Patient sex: M
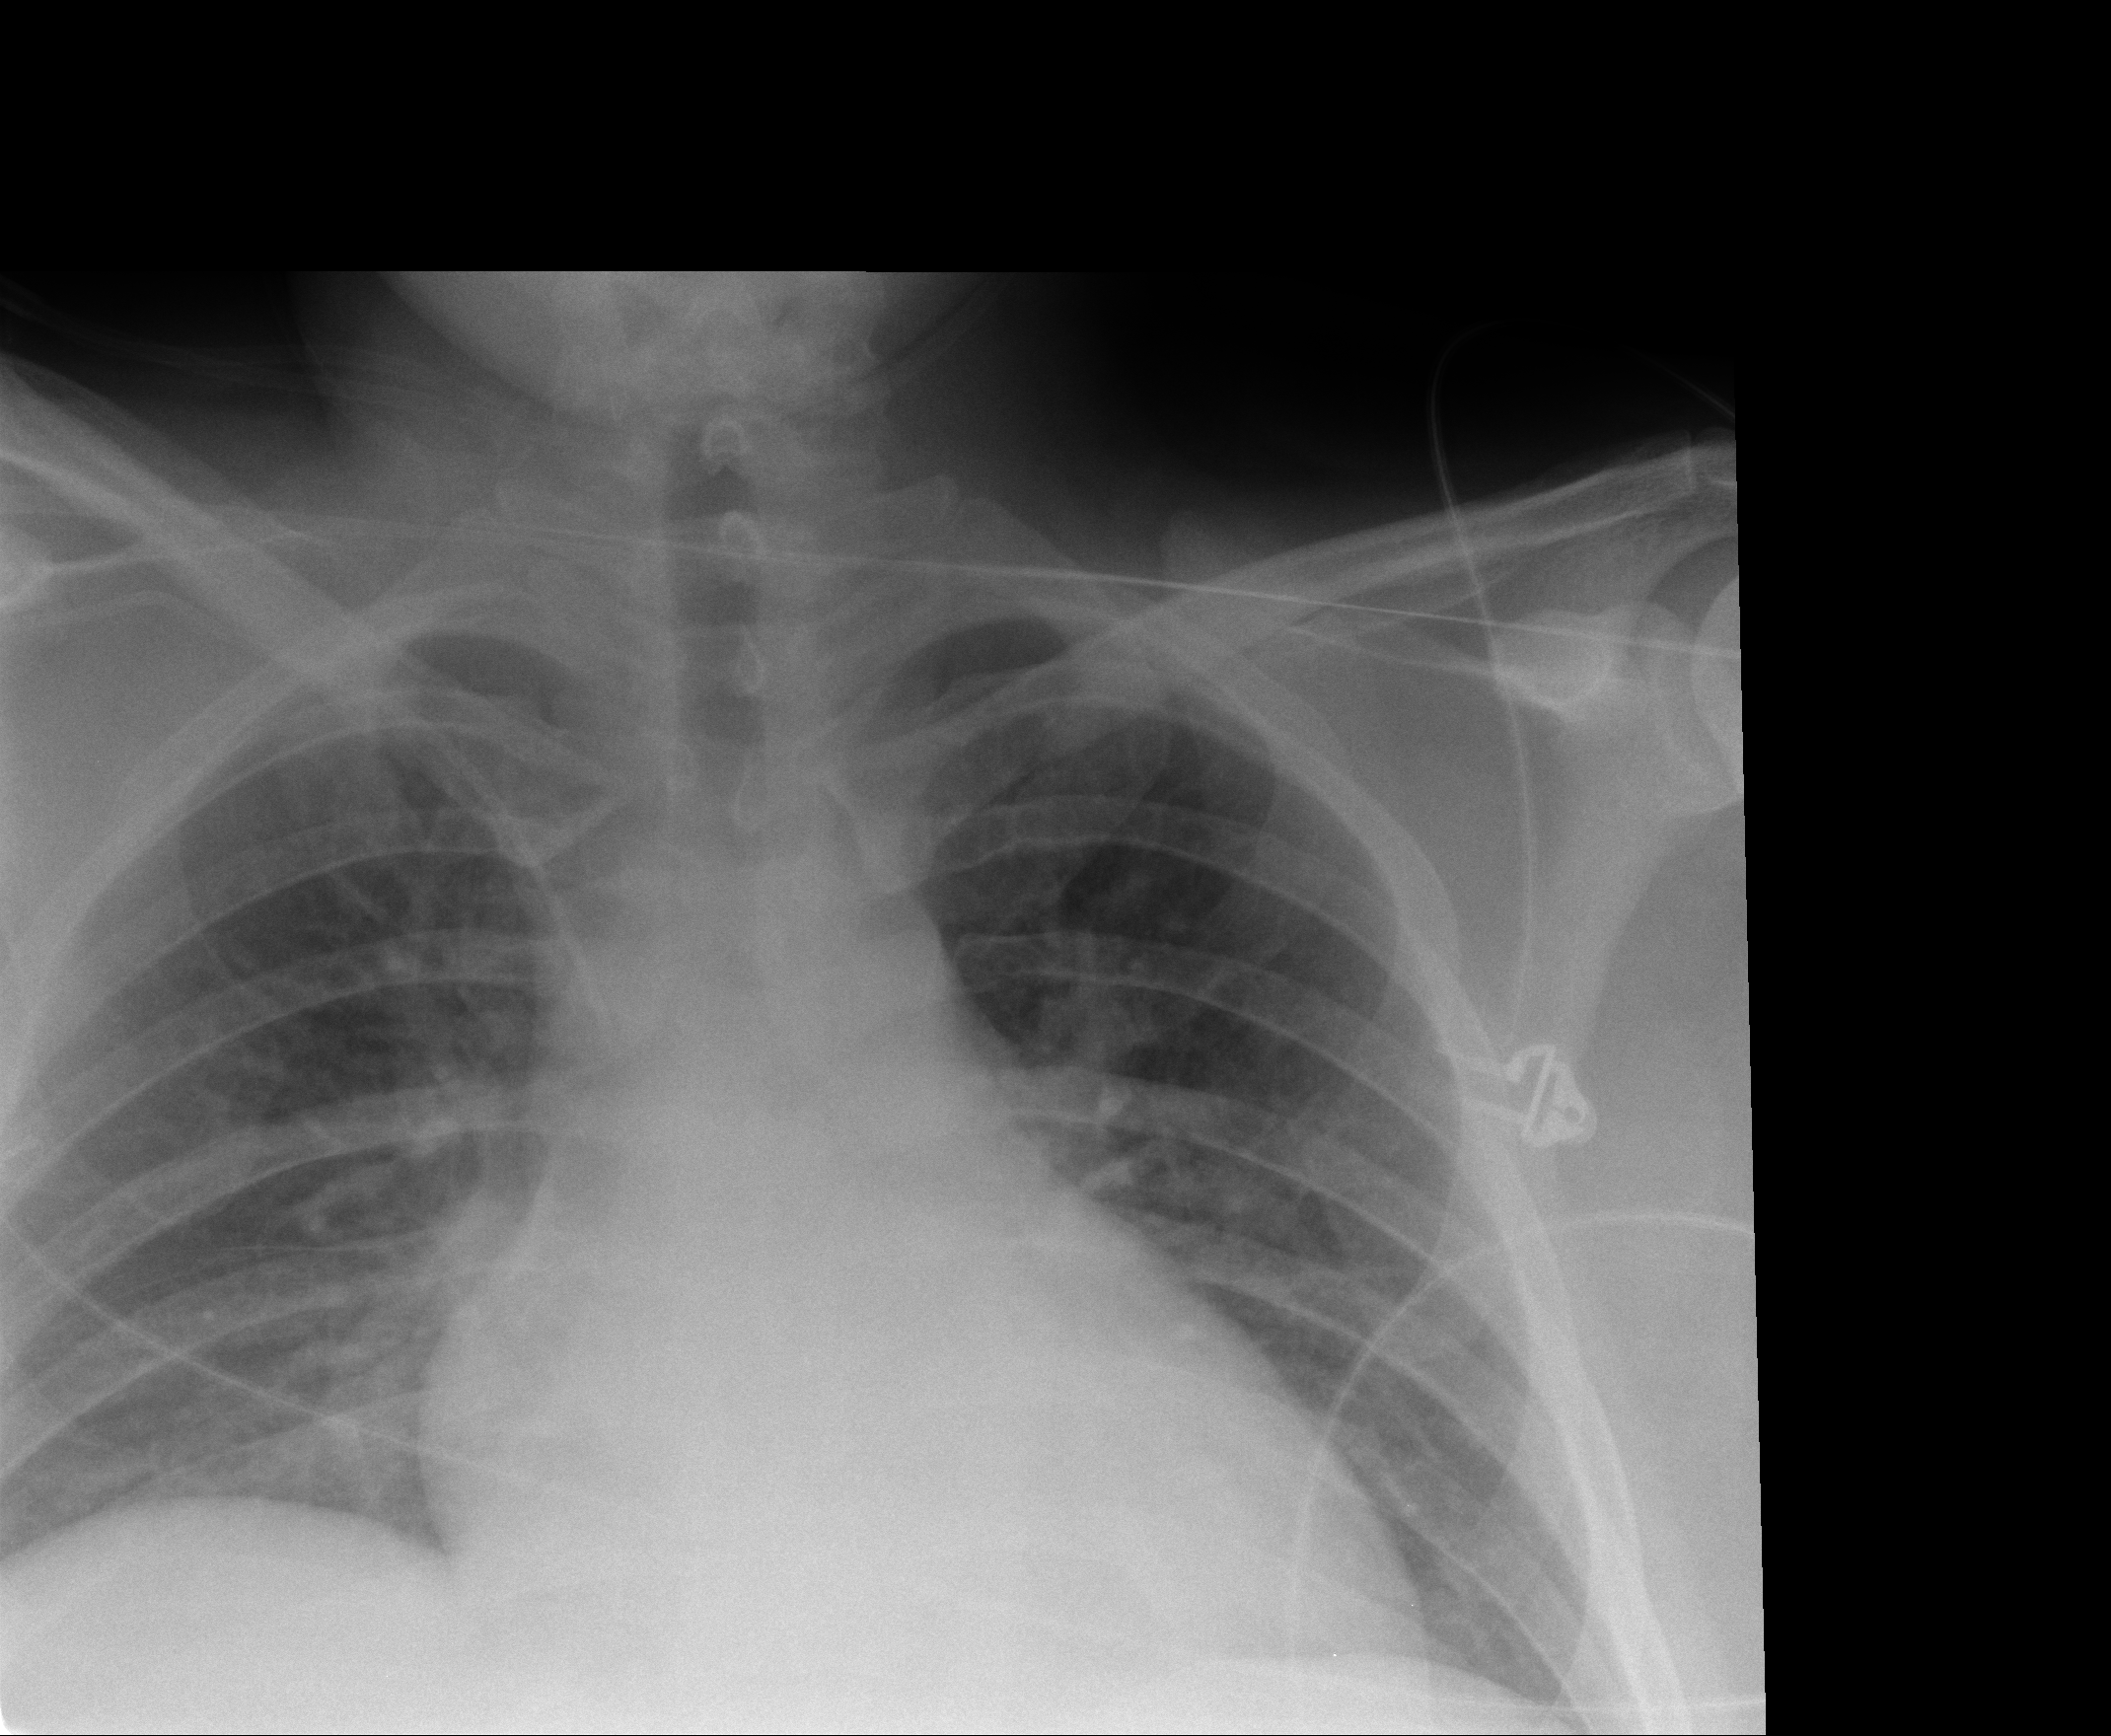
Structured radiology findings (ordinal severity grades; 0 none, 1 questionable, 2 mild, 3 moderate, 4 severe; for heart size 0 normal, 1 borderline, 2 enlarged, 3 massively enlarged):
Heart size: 2
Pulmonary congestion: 0
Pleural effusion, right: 1
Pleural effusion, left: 1
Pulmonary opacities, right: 0
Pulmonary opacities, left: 0
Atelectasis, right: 0
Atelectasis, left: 0